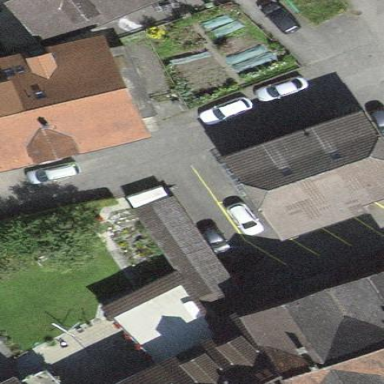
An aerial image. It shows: Half-hipped roof building.